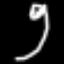
Label: squiggle